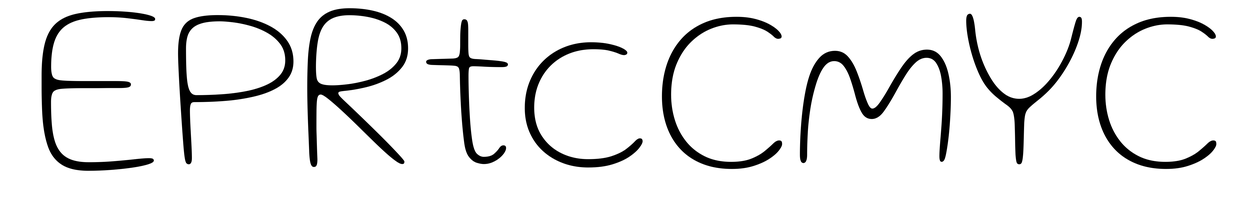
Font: Gluten_Thin